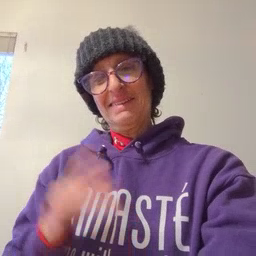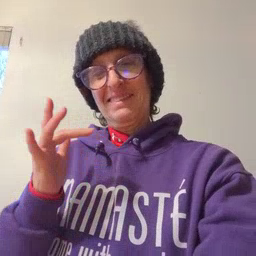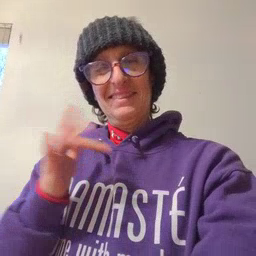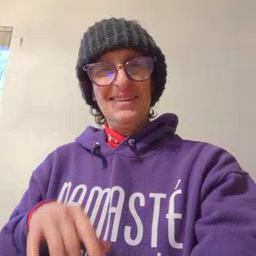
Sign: yucky